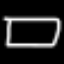
Label: square